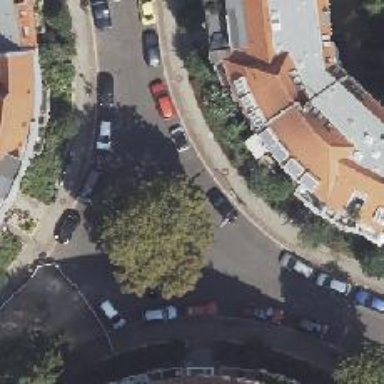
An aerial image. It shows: Residential road with asphalt surface. There is parking lane on the right.